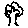
Label: tree